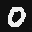
Label: 0